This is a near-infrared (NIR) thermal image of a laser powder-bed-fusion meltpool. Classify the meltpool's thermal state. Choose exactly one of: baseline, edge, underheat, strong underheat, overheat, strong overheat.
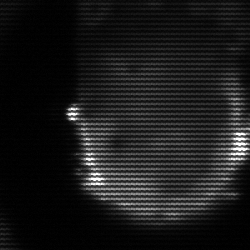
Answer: baseline